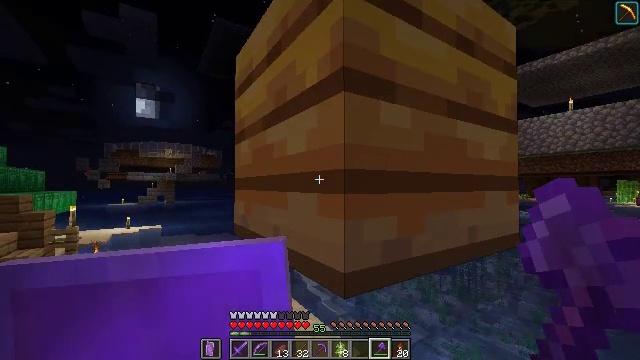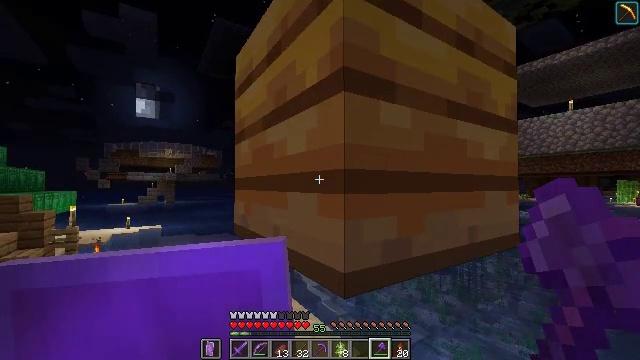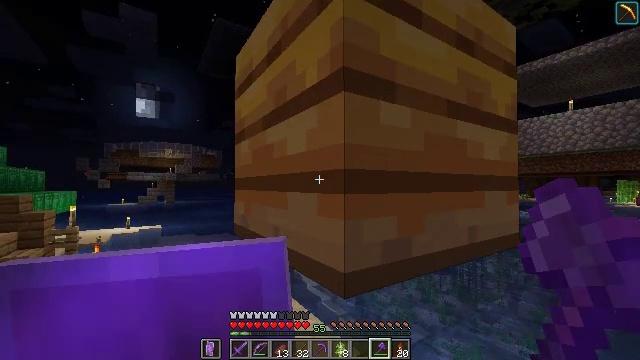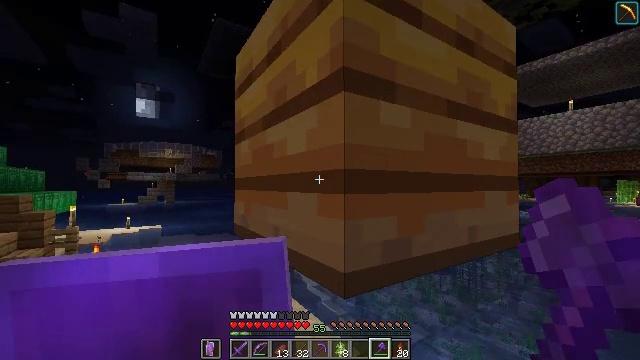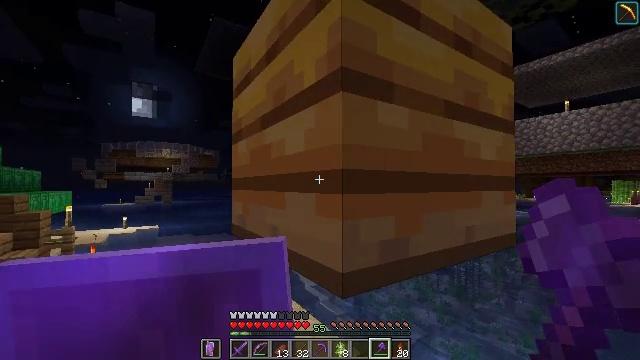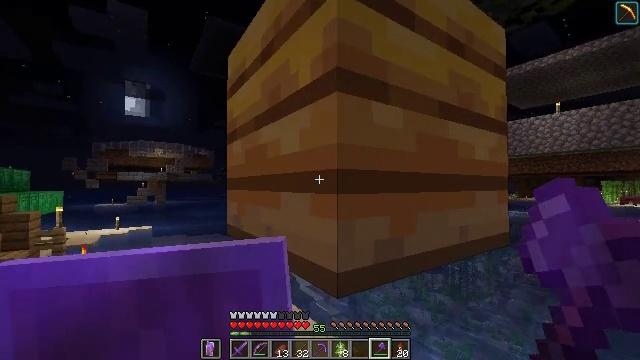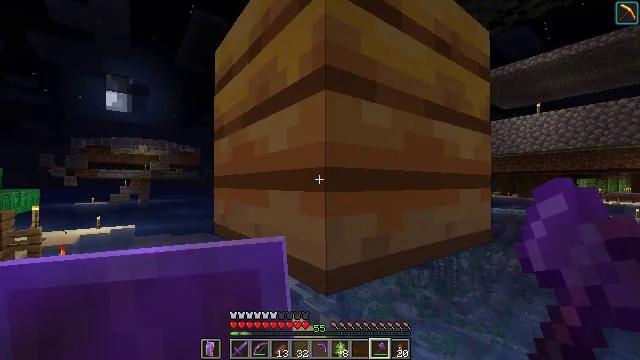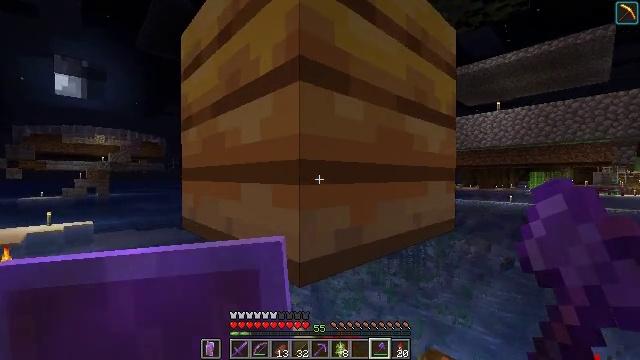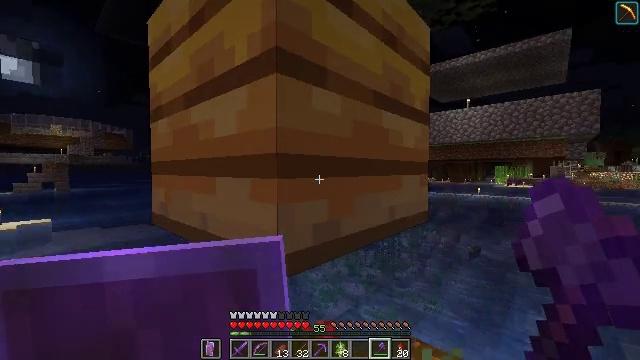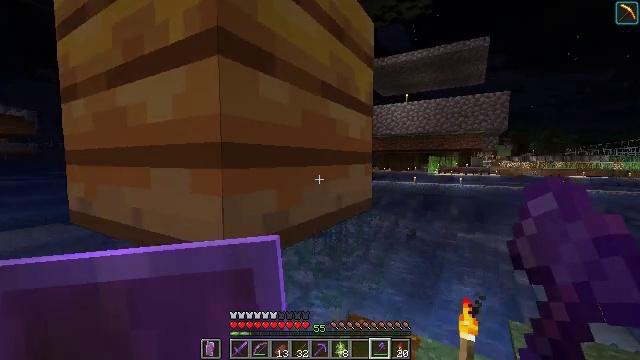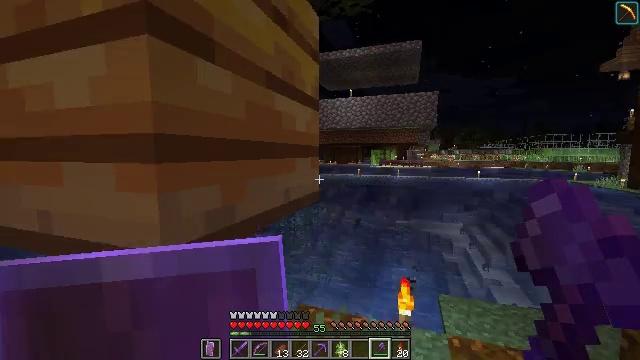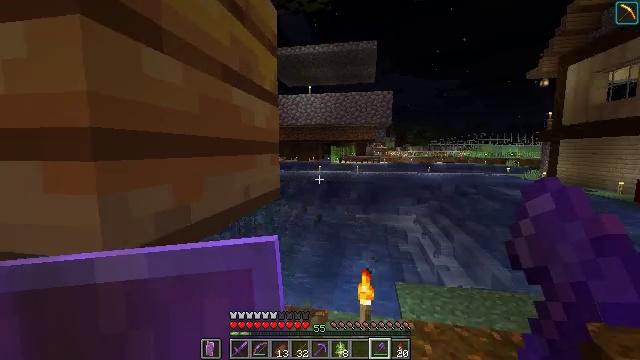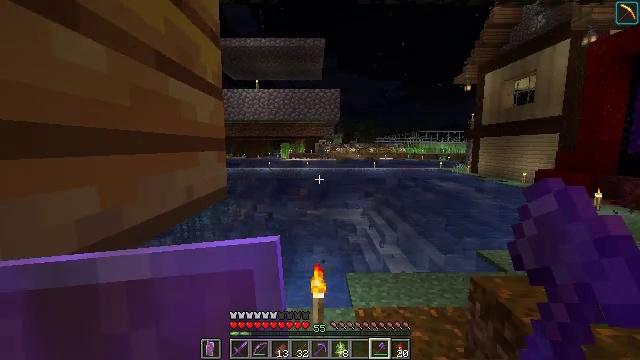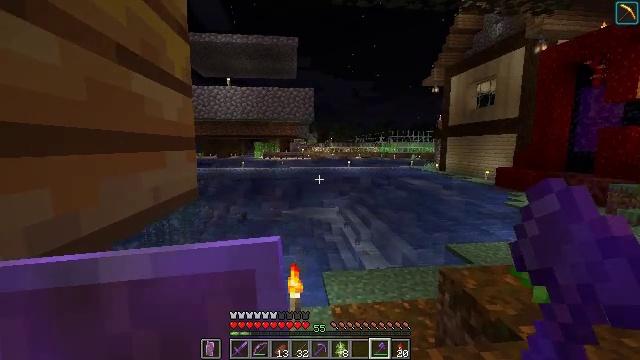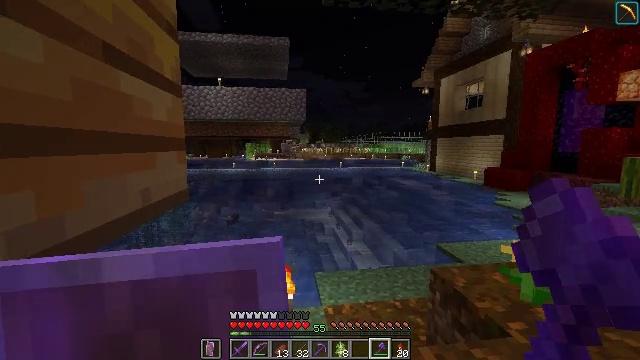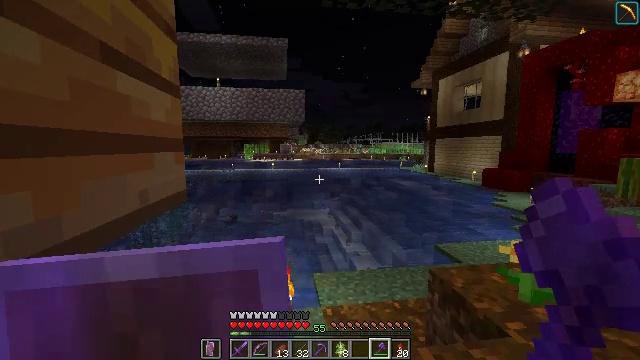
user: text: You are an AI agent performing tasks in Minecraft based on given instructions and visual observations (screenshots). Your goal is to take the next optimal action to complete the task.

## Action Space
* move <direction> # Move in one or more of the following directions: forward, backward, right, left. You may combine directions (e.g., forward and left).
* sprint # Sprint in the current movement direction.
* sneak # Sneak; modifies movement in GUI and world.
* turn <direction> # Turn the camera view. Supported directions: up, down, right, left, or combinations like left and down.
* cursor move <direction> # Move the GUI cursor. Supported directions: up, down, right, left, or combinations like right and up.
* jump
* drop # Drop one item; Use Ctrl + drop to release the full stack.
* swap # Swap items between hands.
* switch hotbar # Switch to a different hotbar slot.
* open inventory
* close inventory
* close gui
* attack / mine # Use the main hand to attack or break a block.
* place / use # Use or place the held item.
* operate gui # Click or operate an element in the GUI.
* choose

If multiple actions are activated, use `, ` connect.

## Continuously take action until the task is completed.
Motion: motion action
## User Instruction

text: Collect the bee nest for honey.
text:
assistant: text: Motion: sneak
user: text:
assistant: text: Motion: sneak
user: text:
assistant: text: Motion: sneak
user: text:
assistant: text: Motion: sneak
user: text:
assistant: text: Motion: sneak, turn right
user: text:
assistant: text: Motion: sneak, turn right
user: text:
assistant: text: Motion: sneak, turn right and down
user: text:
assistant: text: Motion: sneak, turn right and down
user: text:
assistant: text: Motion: sneak, turn right and down
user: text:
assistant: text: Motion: sneak, turn right and down
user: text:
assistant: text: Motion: sneak, turn right
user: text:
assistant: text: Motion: sneak, turn right
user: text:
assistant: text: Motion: sneak, turn right
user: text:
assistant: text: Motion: sneak, turn right
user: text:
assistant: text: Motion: sneak
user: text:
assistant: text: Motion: sneak
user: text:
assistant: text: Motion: sneak
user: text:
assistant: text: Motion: sneak
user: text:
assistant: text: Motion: sneak
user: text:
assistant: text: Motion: sneak
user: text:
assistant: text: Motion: sneak
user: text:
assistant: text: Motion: sneak
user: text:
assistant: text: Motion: sneak, turn left
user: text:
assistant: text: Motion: sneak, turn left and up
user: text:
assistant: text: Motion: sneak, turn left and up
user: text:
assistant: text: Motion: sneak, turn left and up
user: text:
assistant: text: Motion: sneak
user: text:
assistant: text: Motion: sneak, attack / mine
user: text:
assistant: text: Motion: sneak, attack / mine
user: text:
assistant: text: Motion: sneak, attack / mine